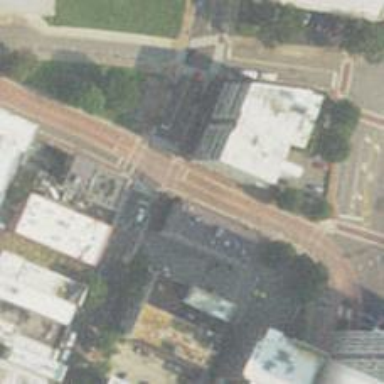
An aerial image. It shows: Tertiary road with embedded light rail tracks.